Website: home-depot
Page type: delivery-shipping
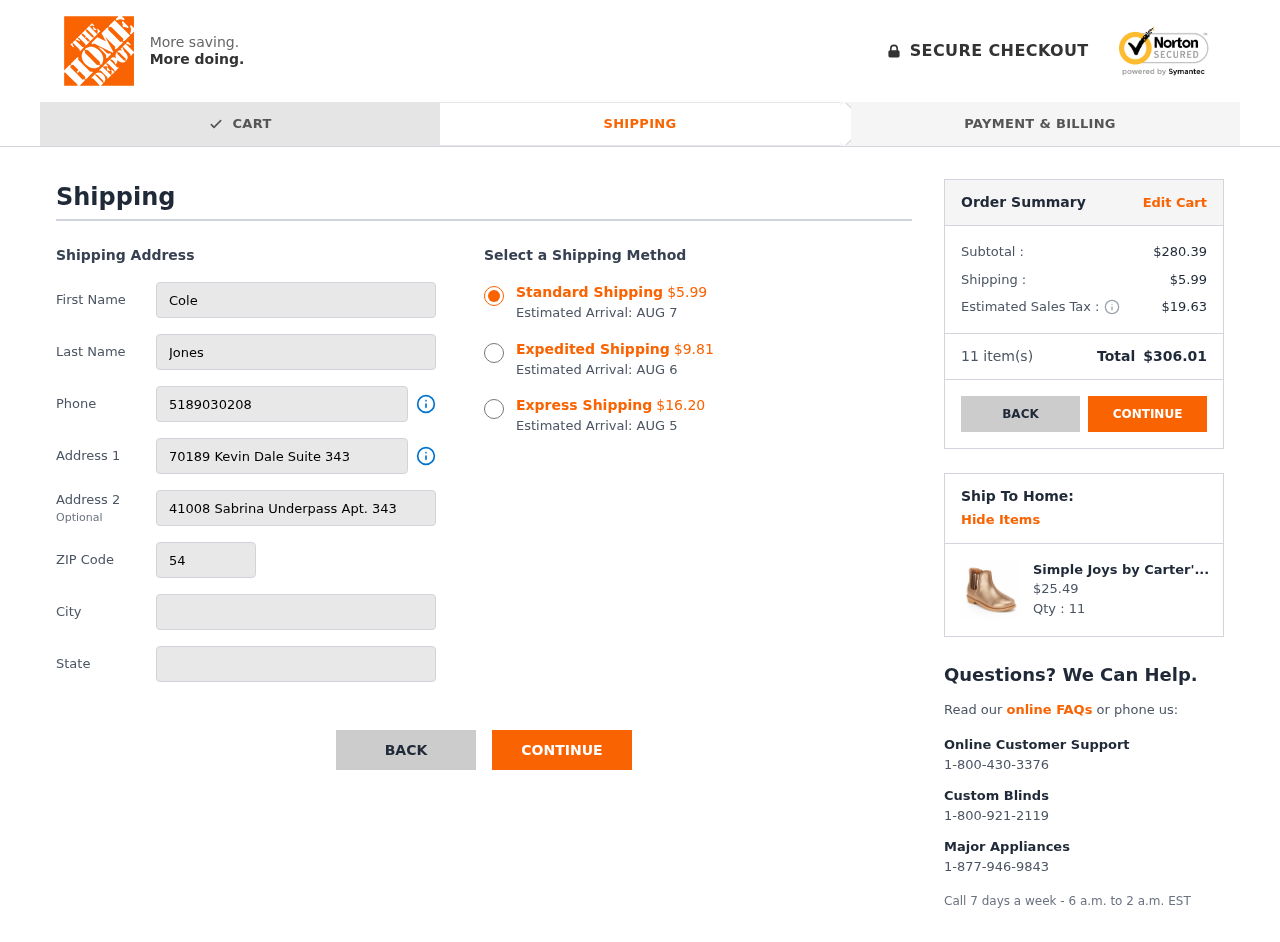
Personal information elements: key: PII_CITY
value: West William
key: PII_FIRSTNAME
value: Cole
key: PII_LASTNAME
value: Jones
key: PII_PHONE
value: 5189030208
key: PII_POSTCODE
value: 54391
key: PII_STATE
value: Illinois
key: PII_STREET
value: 70189 Kevin Dale Suite 343
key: PII_STREET2
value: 41008 Sabrina Underpass Apt. 343
Product elements: key: PRODUCT1_NAME
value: Simple Joys by Carter's Baby Girls' Ella Bootie Chelsea Boot, Tan, 6 M US Toddler
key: PRODUCT1_PRICE
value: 25.49
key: PRODUCT1_QUANTITY
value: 11
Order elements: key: ORDER_SHIPPING_COST_STANDARD
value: $5.99
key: ORDER_DELIVERY_DATE
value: AUG 7
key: ORDER_SHIPPING_COST_EXPEDITED
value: $9.81
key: ORDER_DELIVERY_DATE_EXPEDITED
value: AUG 6
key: ORDER_SHIPPING_COST_EXPRESS
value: $16.20
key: ORDER_DELIVERY_DATE_EXPRESS
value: AUG 5
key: ORDER_SUBTOTAL
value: $280.39
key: ORDER_SHIPPING_COST
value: $5.99
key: ORDER_TAX
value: $19.63
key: ORDER_NUM_ITEMS
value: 11
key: ORDER_TOTAL
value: $306.01